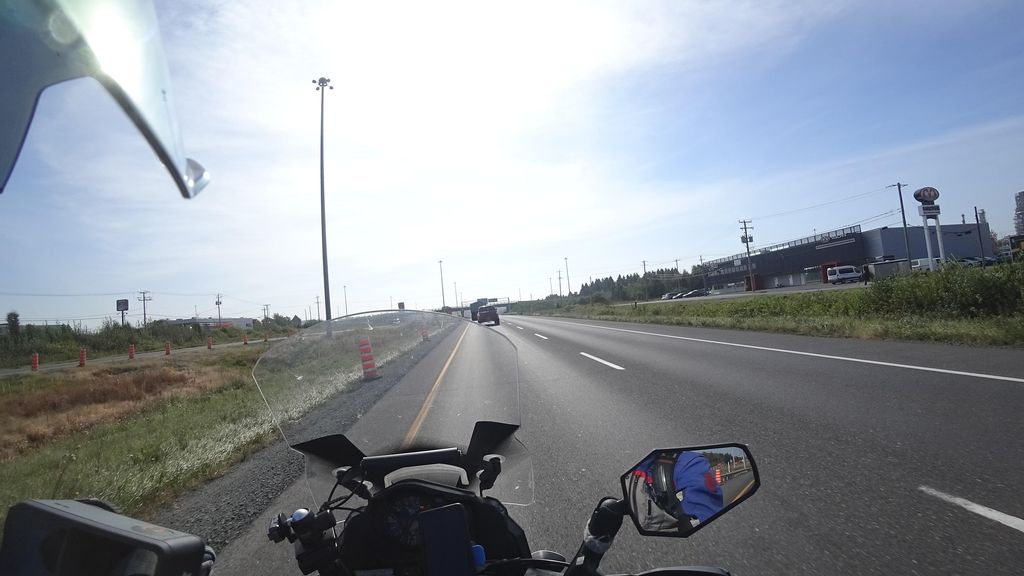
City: quebec_city